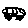
Label: car